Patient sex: M
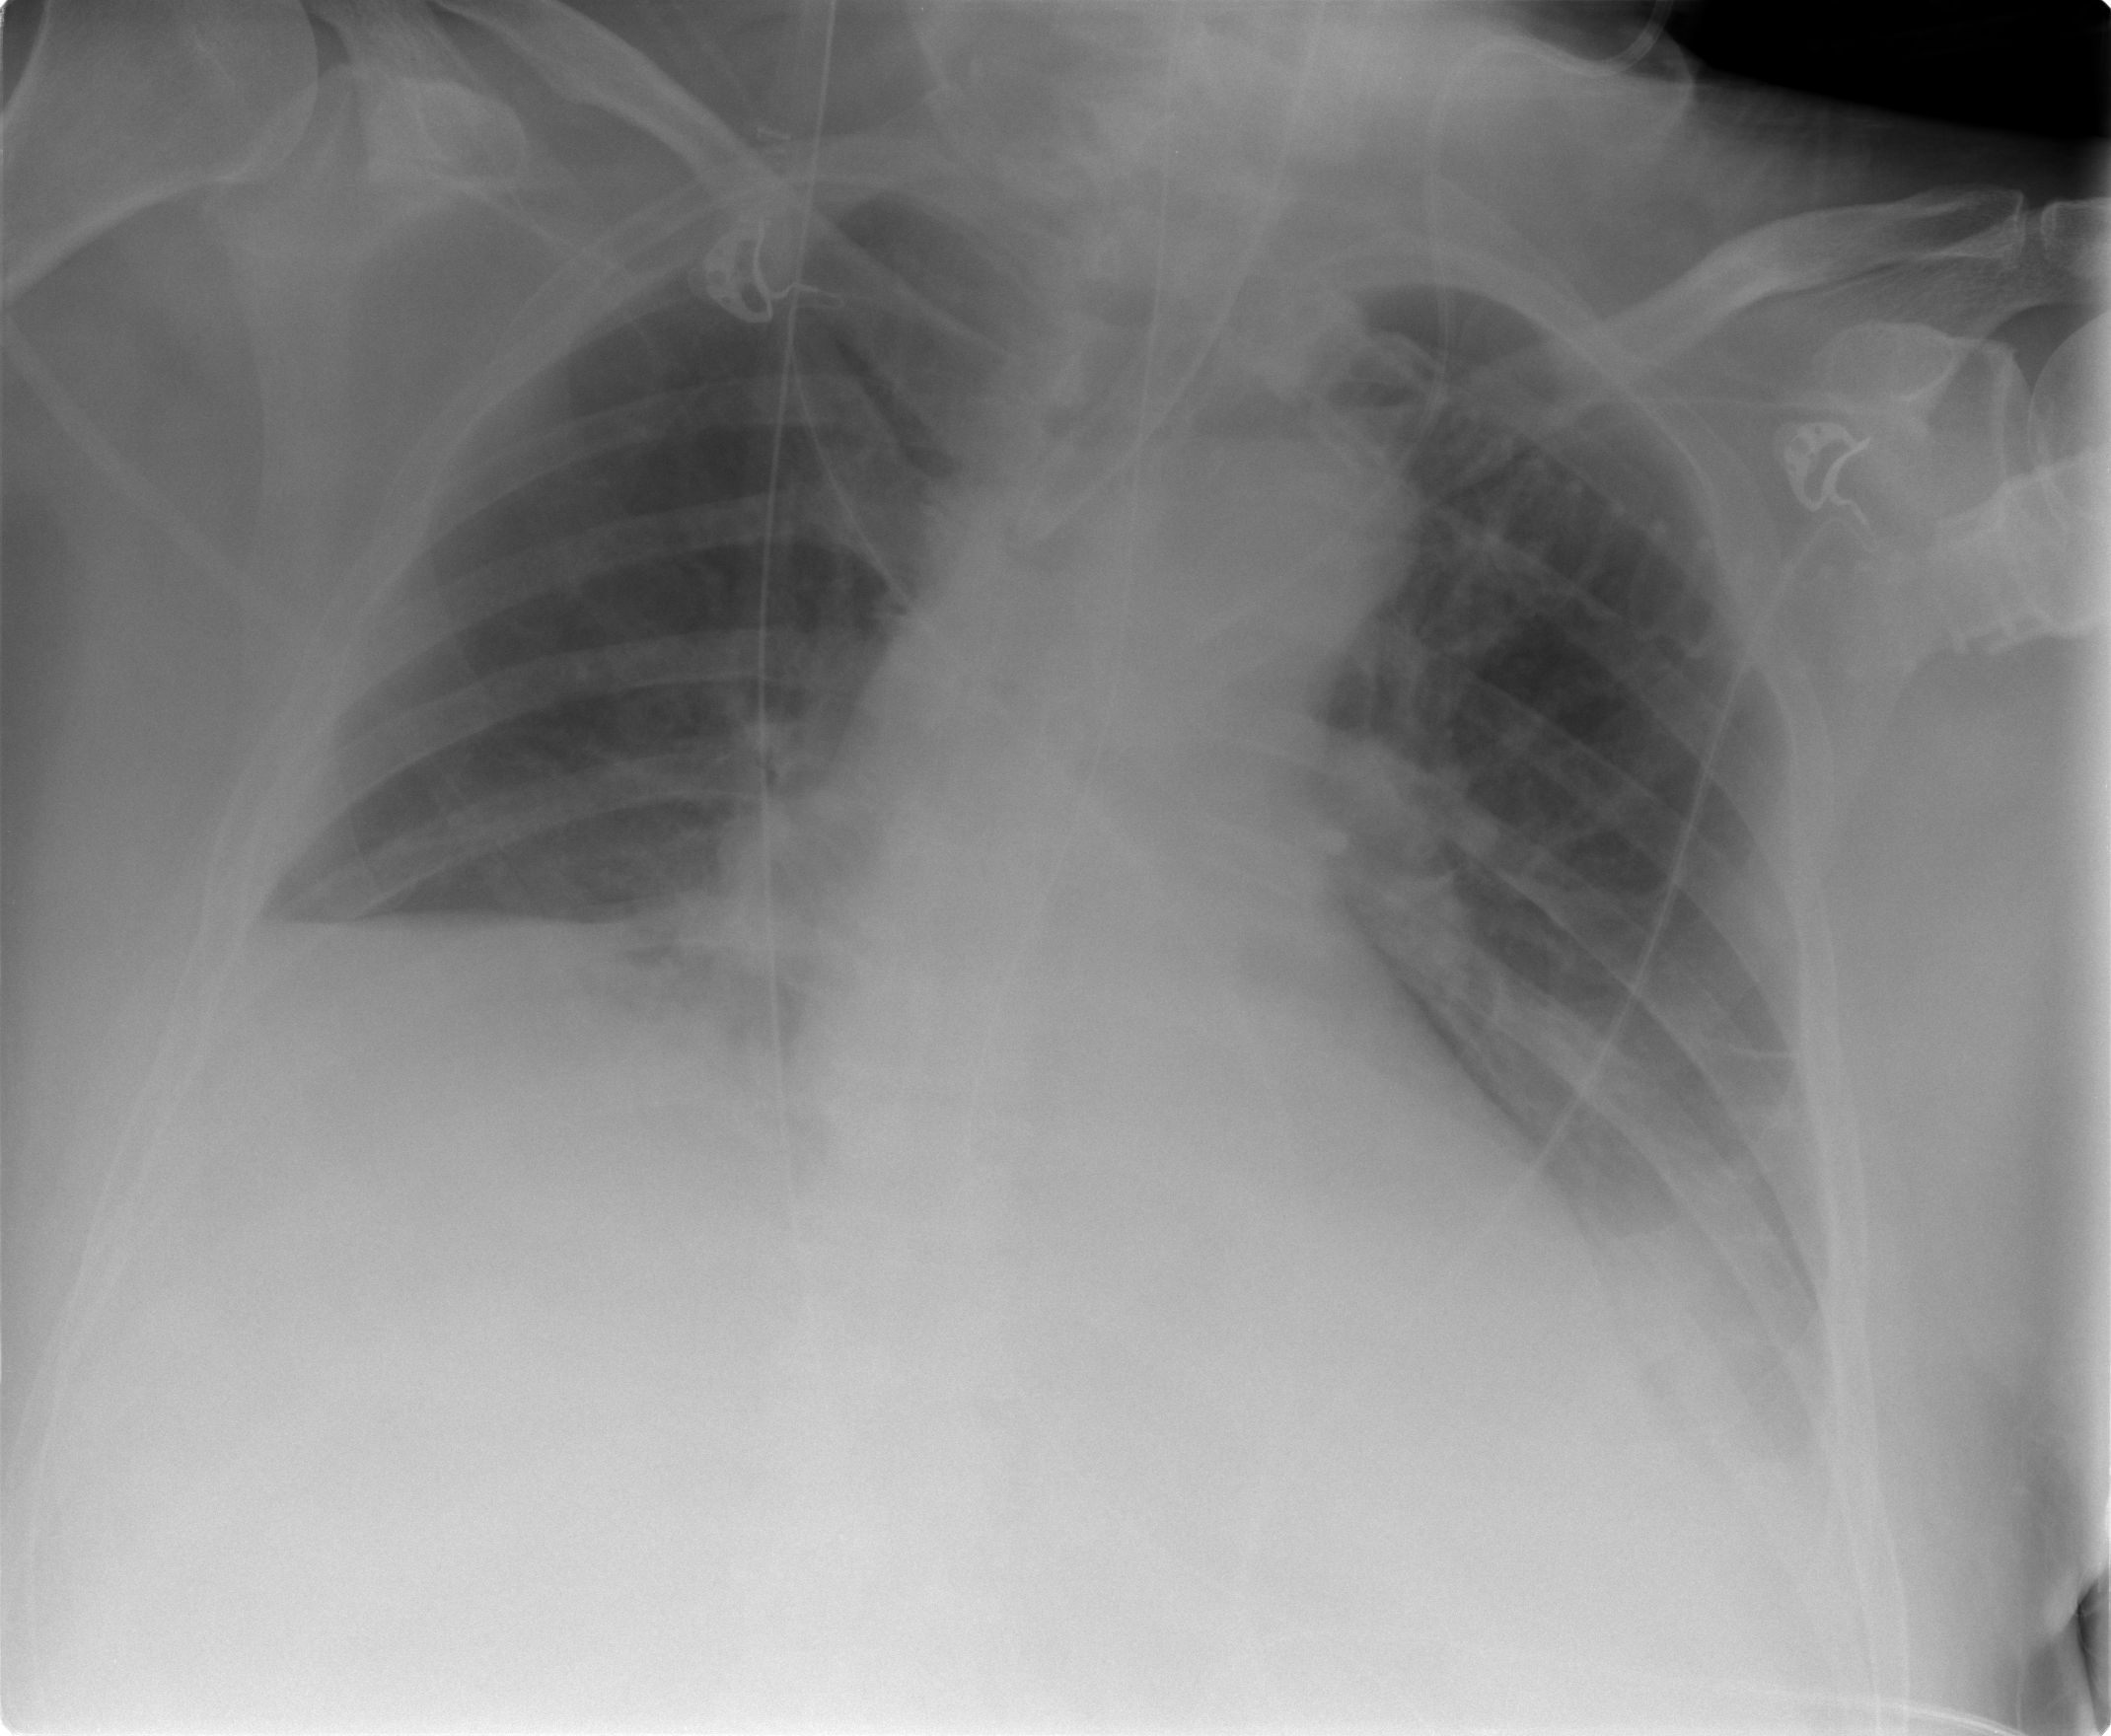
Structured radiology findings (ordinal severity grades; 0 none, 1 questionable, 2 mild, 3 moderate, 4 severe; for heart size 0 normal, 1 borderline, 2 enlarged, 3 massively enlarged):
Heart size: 0
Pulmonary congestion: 2
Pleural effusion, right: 2
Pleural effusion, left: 2
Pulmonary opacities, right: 0
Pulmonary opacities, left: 1
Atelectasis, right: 3
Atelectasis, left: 2